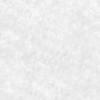
Label: no_change